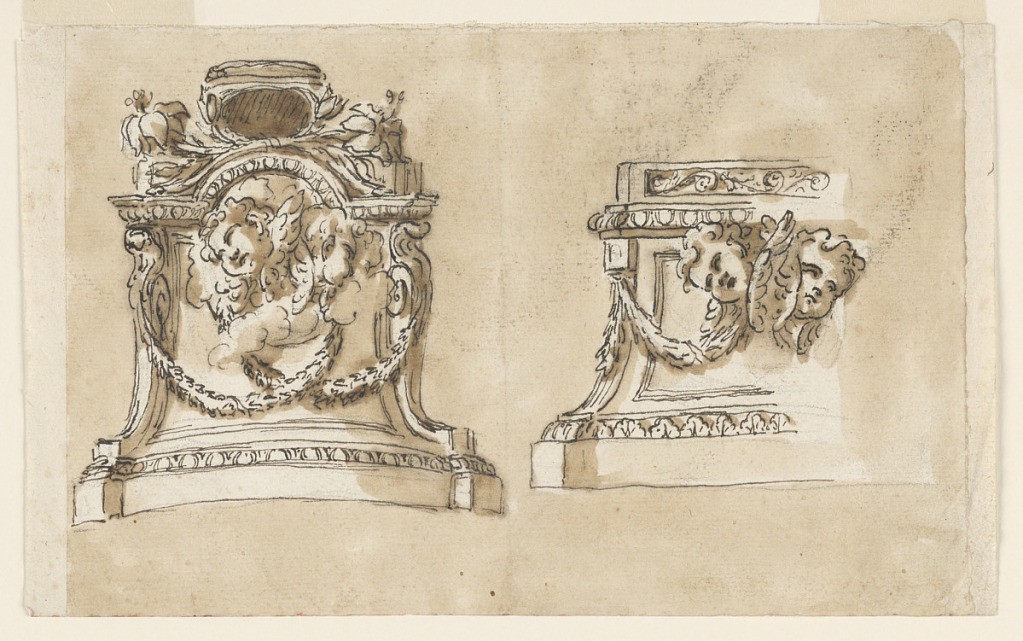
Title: Pedestal
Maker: Giuseppe Barberi, Italian, 1746–1809
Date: ca. 1780
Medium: Pen and brown ink, brush and brown wash, red ink at bottom edge on off-white laid paper, lined
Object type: Drawing
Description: Left: Three cherubim in clouds are shown in the front panel. Two festoons hang from them towards the tops of lateral volutes. Lily sprays lie on top, twigs of which flank an ovoidal hole in a base, on top. Right: three quarters are shown. Festoons hang from two cherubim at the front towards obliquely dispersed brackets supporting the cornice of the corners. An oblong base is on top. Colored background.